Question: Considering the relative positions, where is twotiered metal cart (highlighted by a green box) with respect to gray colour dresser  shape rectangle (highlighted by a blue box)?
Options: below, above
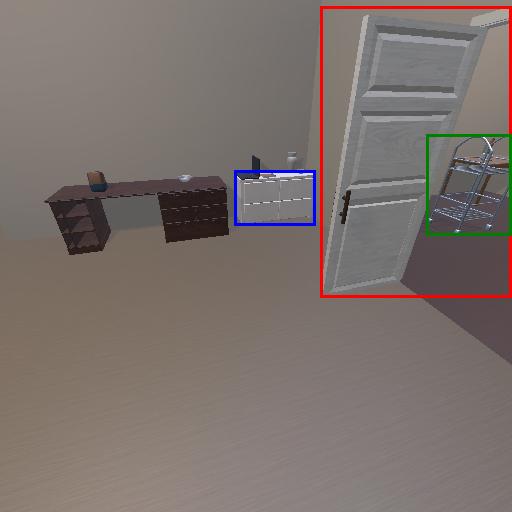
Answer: below